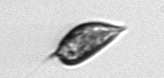
Label: Prorocentrum_triestinum